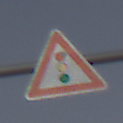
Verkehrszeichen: Lichtzeichenanlage
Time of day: MorningAfternoon
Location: Outdoor (Nature)
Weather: PartlyCloudy
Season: NotSpecified
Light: Natural